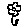
Label: flower